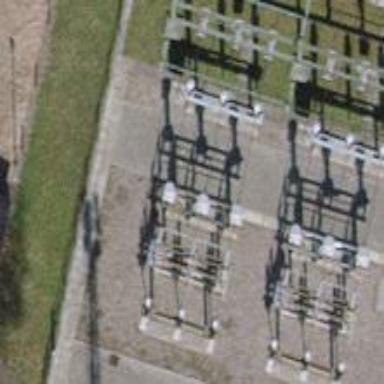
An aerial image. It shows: Insulator used in power equipment.